Question: In my project I have fixed header & footer, and changeable content. so i have put ContentControl in my window.
'''
<Grid>
<Canvas Name="canvas_Logo" HorizontalAlignment="Center" VerticalAlignment="Top" Width="180">
<Image Source="Images/k1.png" Grid.Row="1" Width="180" />
</Canvas>
<ContentControl VerticalAlignment="Center" Name="CC1" Grid.Row="2" Height="450"/>
<Canvas x:Name="canvas_Marque" ClipToBounds="True" Height="60" HorizontalAlignment="Center" VerticalAlignment="Bottom" Width="1022" Background="DarkRed" />
</Grid>
'''
It look like this...

I have create two user control name page1, page2. Page 1 has a button, when i click the button ContentControl has show page2.
so i have write the below code in button1_Click
'''
MainPage n = new MainPage();
n.CC1.Content = new Page2();
'''
But at the time of button click ContentControl not changed what can i do for that?
My page1 xaml
'''
<Grid Background="AliceBlue">
<Label Content="Child1" Height="28" HorizontalAlignment="Left" Margin="74,65,0,0" Name="label1" VerticalAlignment="Top" Width="157" />
<Button Content="load page2 and destroy this" Height="31" HorizontalAlignment="Left" Margin="79,124,0,0" Name="button1" VerticalAlignment="Top" Width="186" Click="button1_Click" />
</Grid>
'''
page2 xaml
'''
<Grid Background="CadetBlue">
<Label Content="This is page 2" Height="28" HorizontalAlignment="Left" Margin="96,82,0,0" Name="label1" VerticalAlignment="Top" Width="148" />
</Grid>
'''
How to change the content control Content in WPF?
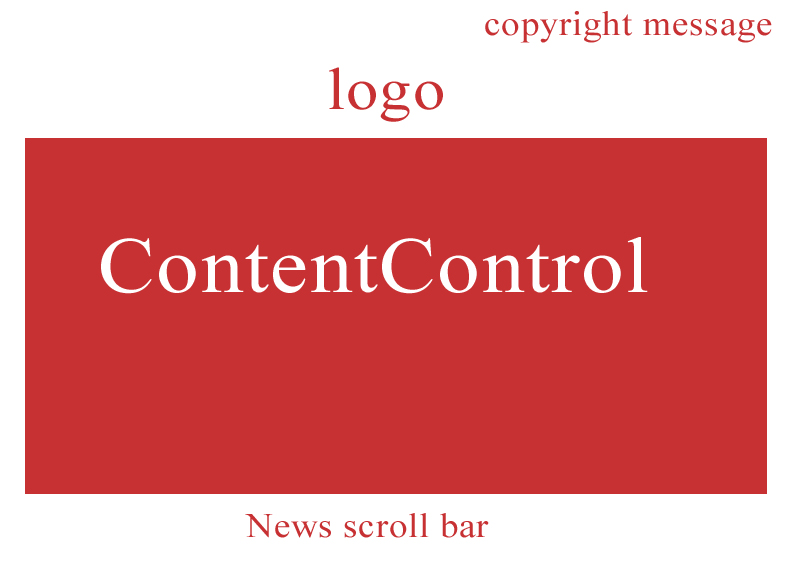
Answer: Ah, my friend ... we meet again ... Good to see you're making progress on your project...
Now, my next suggestion would be: Don't do these things from the code behind ... Let the XAML binding to it's work ...
Usually, Using MVVM, you'll have your content control source binding on a property of a base view model type. So, let's assume 'VM1' and 'VM2' both extend 'BasicViewModel', and you have a property defined like this:
'''
Public BasicViewModel Current_VM {get;set;}
'''
Now, all you need to do when you want to swap, is change the 'Current_VM' from 'VM1' to 'VM2', and the binding will do the rest, updating your window to the correct view (assuming you have the data templates set .. but you never said if you're using MVVM or not ...)